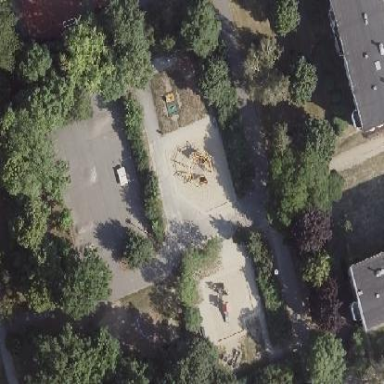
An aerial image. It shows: Playground area for leisure activities on the land.